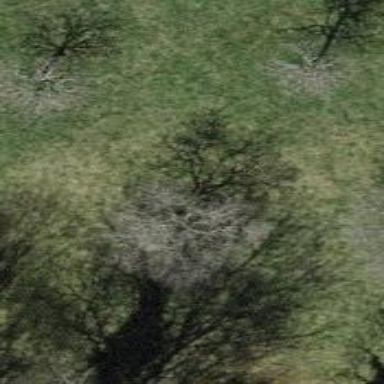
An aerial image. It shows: Single tag "natural: tree."